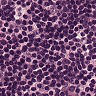
Metastatic tissue present: no